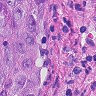
Metastatic tissue present: yes